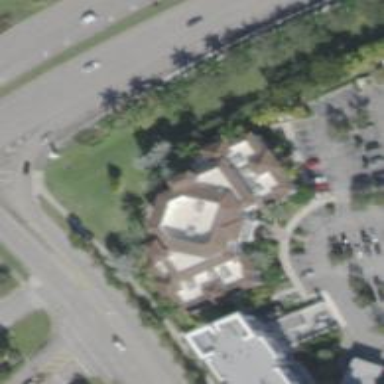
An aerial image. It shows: Office building.